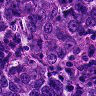
Metastatic tissue present: yes